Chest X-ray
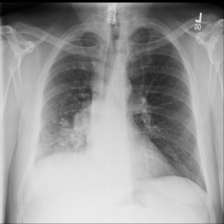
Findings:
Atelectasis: positive
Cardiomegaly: negative
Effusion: positive
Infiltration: positive
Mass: positive
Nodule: positive
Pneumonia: negative
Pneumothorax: negative
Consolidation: negative
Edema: negative
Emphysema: negative
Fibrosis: negative
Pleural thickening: positive
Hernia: negative